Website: lowes
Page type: billing-address
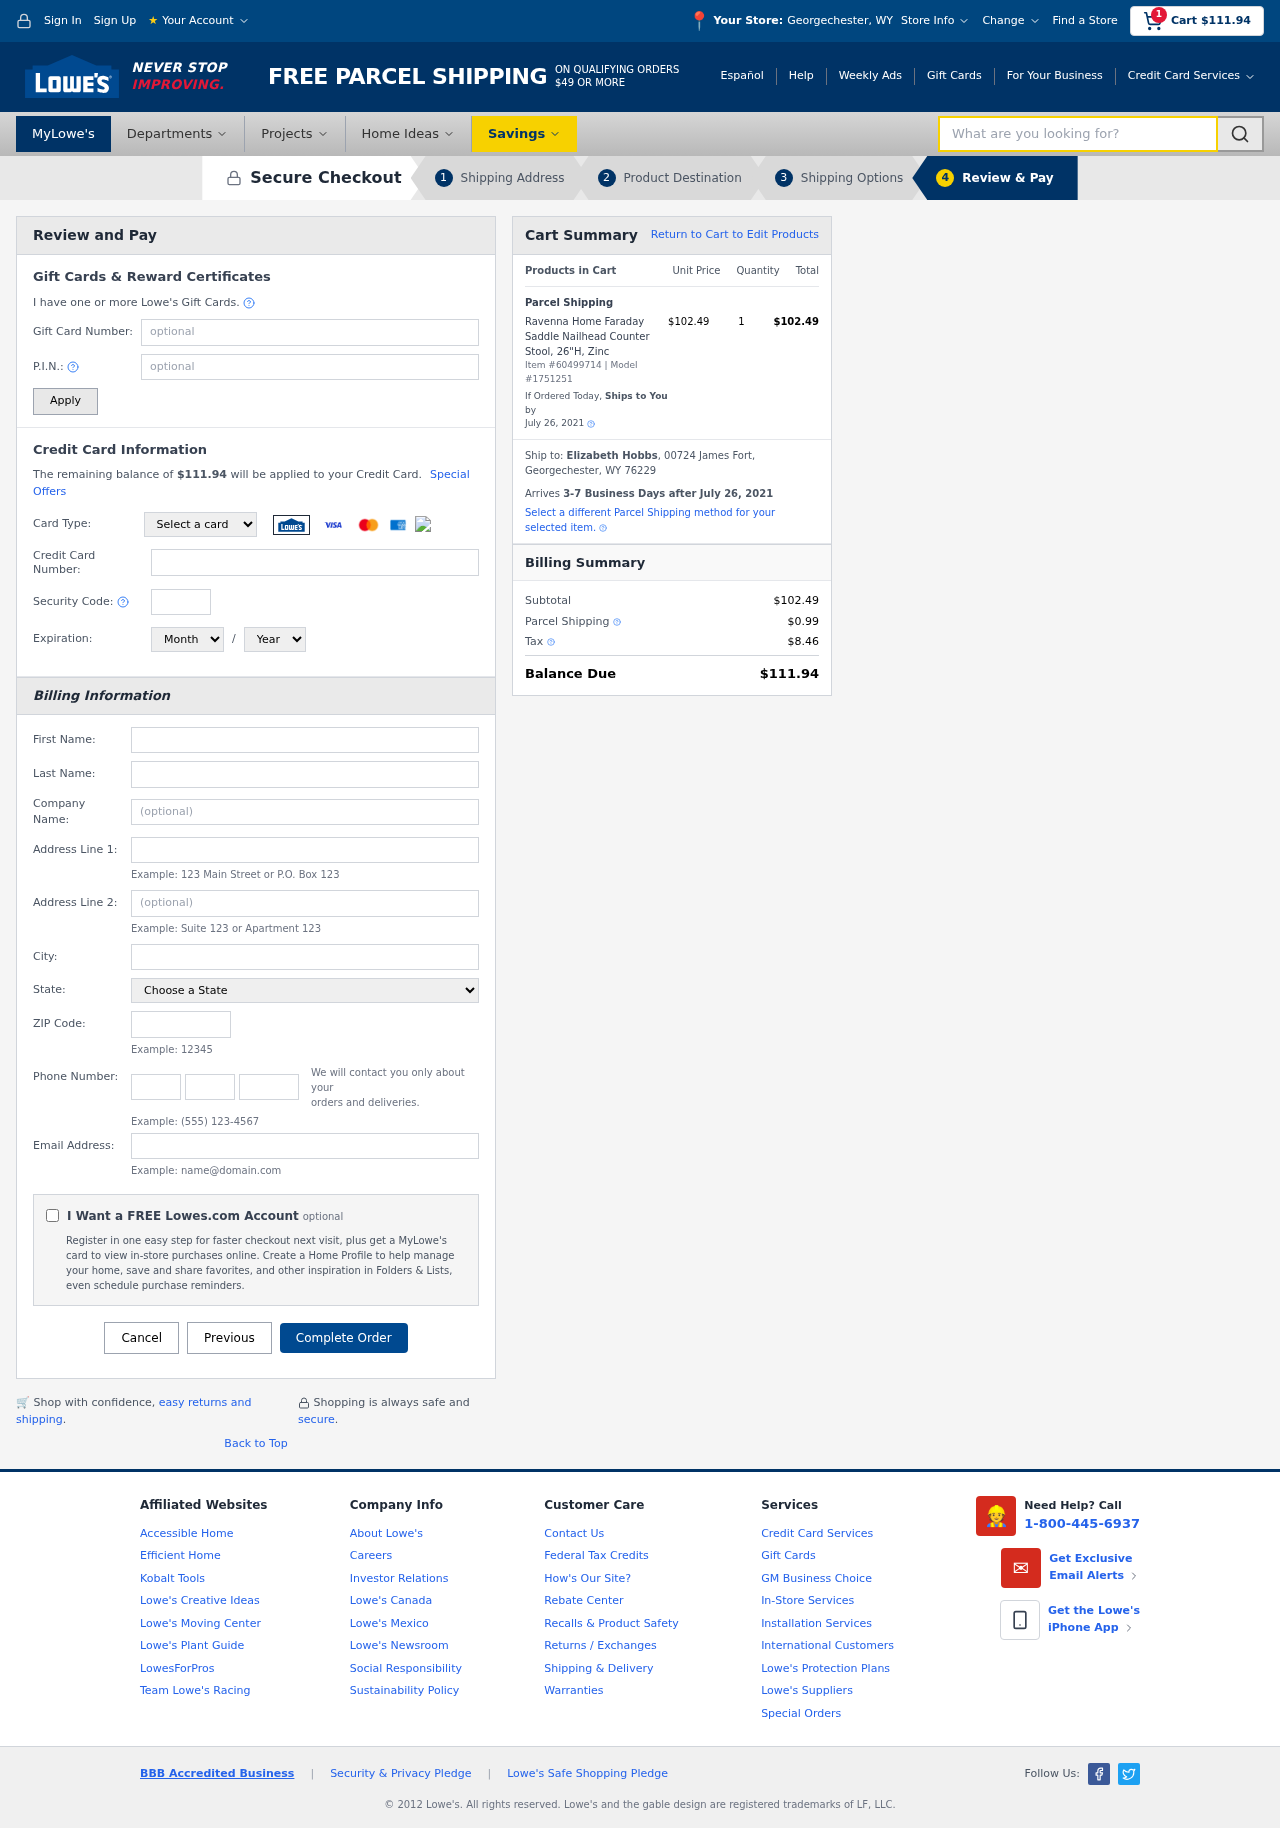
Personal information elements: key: PII_CARD_CVV
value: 754
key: PII_CARD_EXPIRY_MONTH
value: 06
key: PII_CARD_EXPIRY_YEAR
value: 30
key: PII_CARD_NUMBER
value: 6527 5881 3010 8553
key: PII_CARD_TYPE
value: Discover
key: PII_CITY
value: Georgechester
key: PII_CITY_STATE
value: Georgechester, WY
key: PII_EMAIL
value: elizabeth_hobbs@gmail.com
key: PII_FIRSTNAME
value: Elizabeth
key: PII_FULLNAME
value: Elizabeth Hobbs
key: PII_LASTNAME
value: Hobbs
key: PII_PHONE_AREA
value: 283
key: PII_PHONE_PREFIX
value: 618
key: PII_PHONE_SUFFIX
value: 6118
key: PII_POSTCODE
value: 76229
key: PII_STATE
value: Wyoming
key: PII_STREET
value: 00724 James Fort
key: PII_CITY_STATE_ZIP
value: Georgechester, WY 76229
Product elements: key: PRODUCT1_NAME
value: Ravenna Home Faraday Saddle Nailhead Counter Stool, 26"H, Zinc
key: PRODUCT1_PRICE
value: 102.49
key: PRODUCT1_QUANTITY
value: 1
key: PRODUCT_ITEM_NUMBER
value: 60499714
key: PRODUCT_MODEL_NUMBER
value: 1751251
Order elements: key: ORDER_SUBTOTAL
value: $111.94
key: ORDER_TOTAL
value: $111.94
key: ORDER_SHIPPING_DATE
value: July 26, 2021
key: ORDER_SUBTOTAL
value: $102.49
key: ORDER_DELIVERY_DATE
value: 3-7 Business Days after July 26, 2021
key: ORDER_SHIPPING_DATE2
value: July 26, 2021
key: ORDER_SUBTOTAL2
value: $102.49
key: ORDER_SHIPPING_COST
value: $0.99
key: ORDER_TAX
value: $8.46
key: ORDER_TOTAL2
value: $111.94
Search elements: key: HEADER_SEARCH
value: What are you looking for?